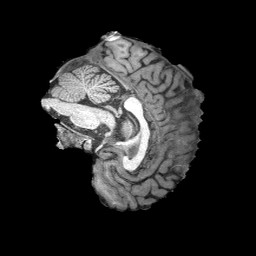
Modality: T1w
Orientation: sagittal
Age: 19
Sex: male